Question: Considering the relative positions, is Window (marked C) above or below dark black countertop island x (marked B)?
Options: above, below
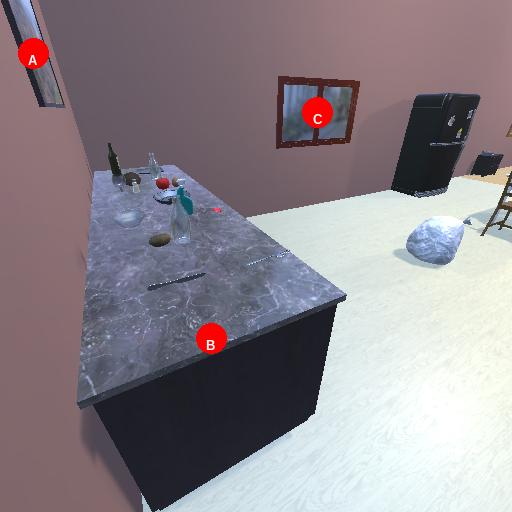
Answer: above